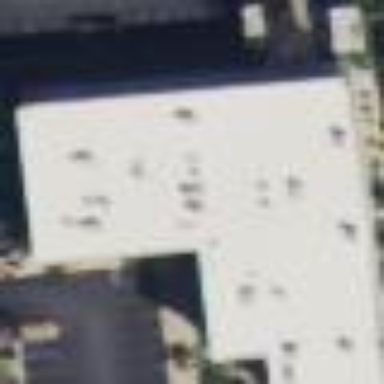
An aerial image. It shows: Office building.